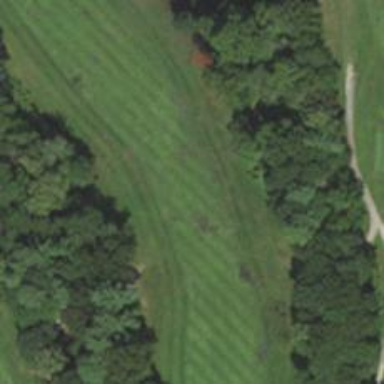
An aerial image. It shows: Golf hole.